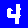
Digit: 4